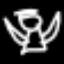
Label: angel